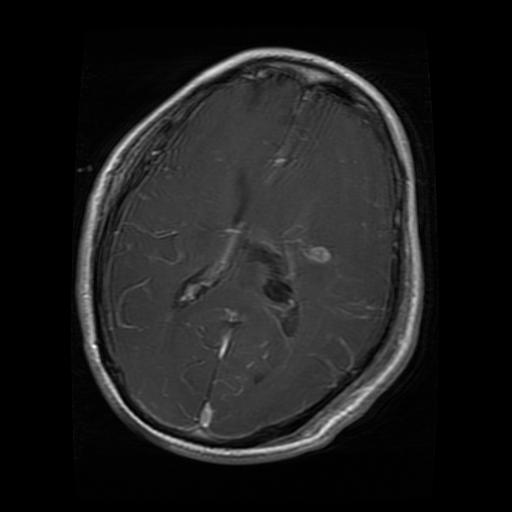
Label: glioma